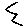
Label: zigzag